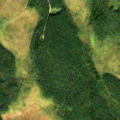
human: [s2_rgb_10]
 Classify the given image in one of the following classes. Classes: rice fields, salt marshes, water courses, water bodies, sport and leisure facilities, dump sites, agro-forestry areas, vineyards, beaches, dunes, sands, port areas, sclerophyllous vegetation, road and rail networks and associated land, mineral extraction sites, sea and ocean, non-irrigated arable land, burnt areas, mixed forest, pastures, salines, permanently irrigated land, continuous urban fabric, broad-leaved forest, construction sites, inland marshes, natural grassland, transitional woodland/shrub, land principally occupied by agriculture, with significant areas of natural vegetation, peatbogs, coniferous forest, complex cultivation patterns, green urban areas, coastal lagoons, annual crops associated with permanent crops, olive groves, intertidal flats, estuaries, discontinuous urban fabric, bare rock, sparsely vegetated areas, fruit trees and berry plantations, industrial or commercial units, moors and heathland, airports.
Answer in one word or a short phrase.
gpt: coniferous forest, transitional woodland/shrub, peatbogs